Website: crate-barrel
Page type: customer-info-address
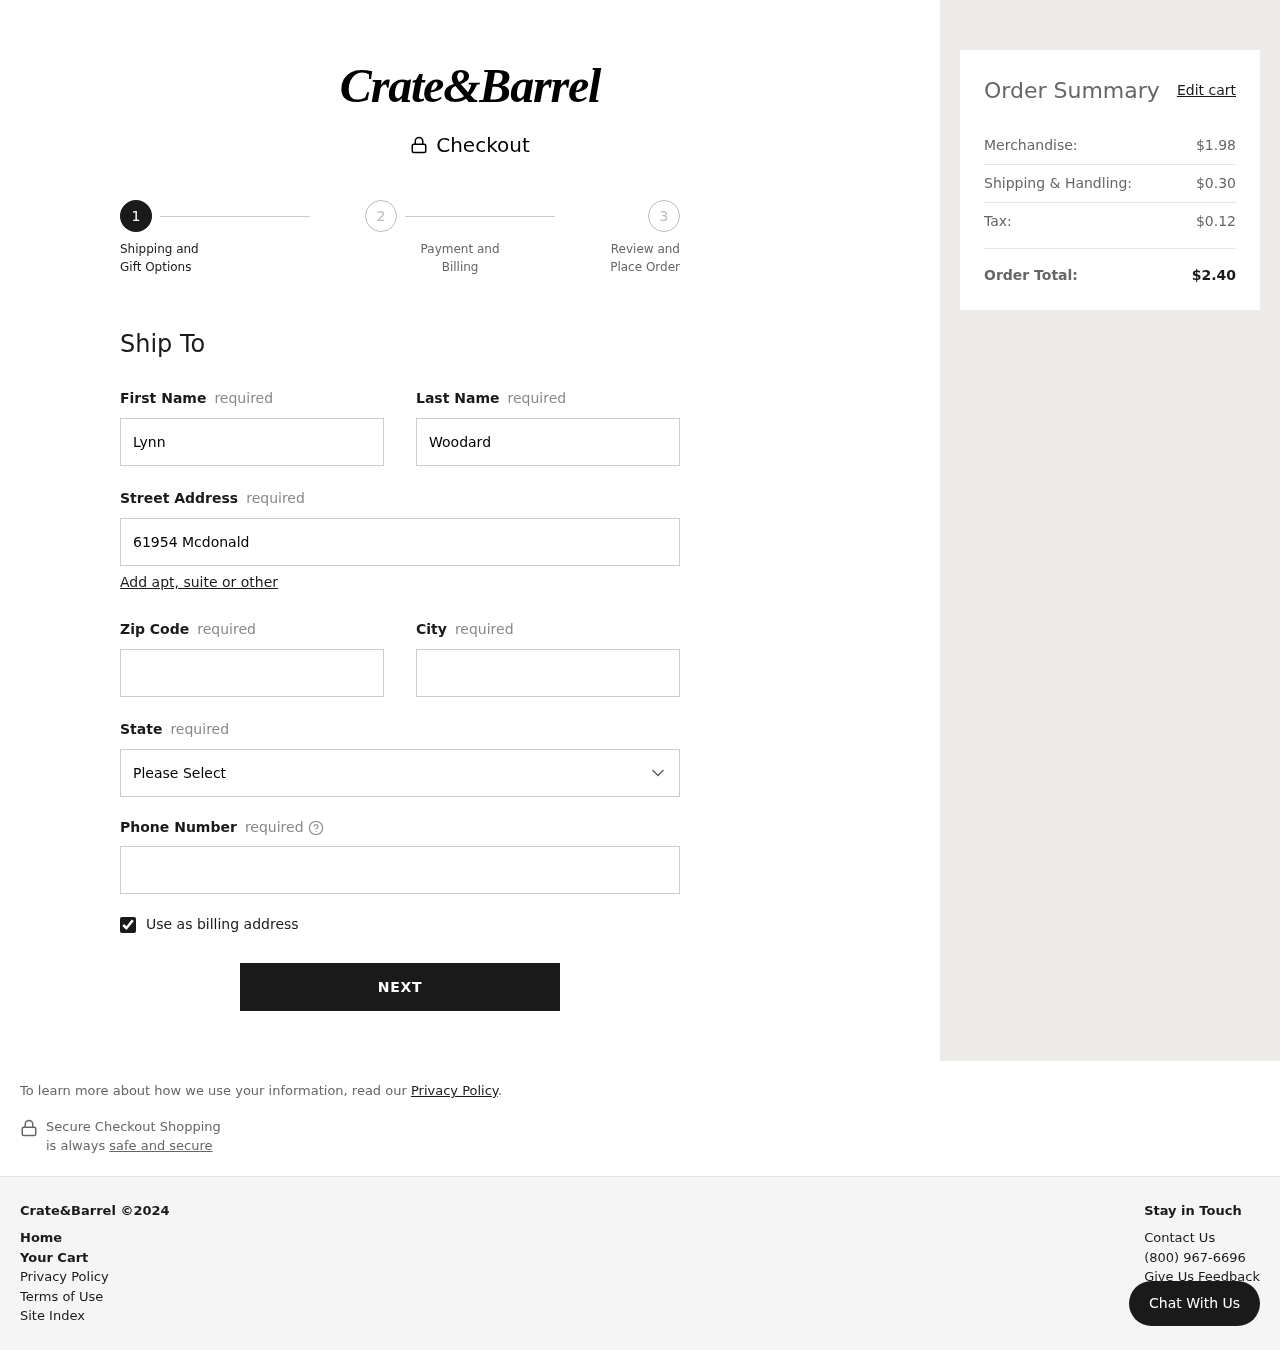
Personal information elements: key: PII_CITY
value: East Jonathanview
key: PII_FIRSTNAME
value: Lynn
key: PII_LASTNAME
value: Woodard
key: PII_PHONE
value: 8607020191
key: PII_POSTCODE
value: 92558
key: PII_STATE
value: Massachusetts
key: PII_STREET
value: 61954 Mcdonald Mission
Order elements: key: ORDER_SUBTOTAL
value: $1.98
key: ORDER_SHIPPING_COST
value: $0.30
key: ORDER_TAX
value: $0.12
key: ORDER_TOTAL
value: $2.40